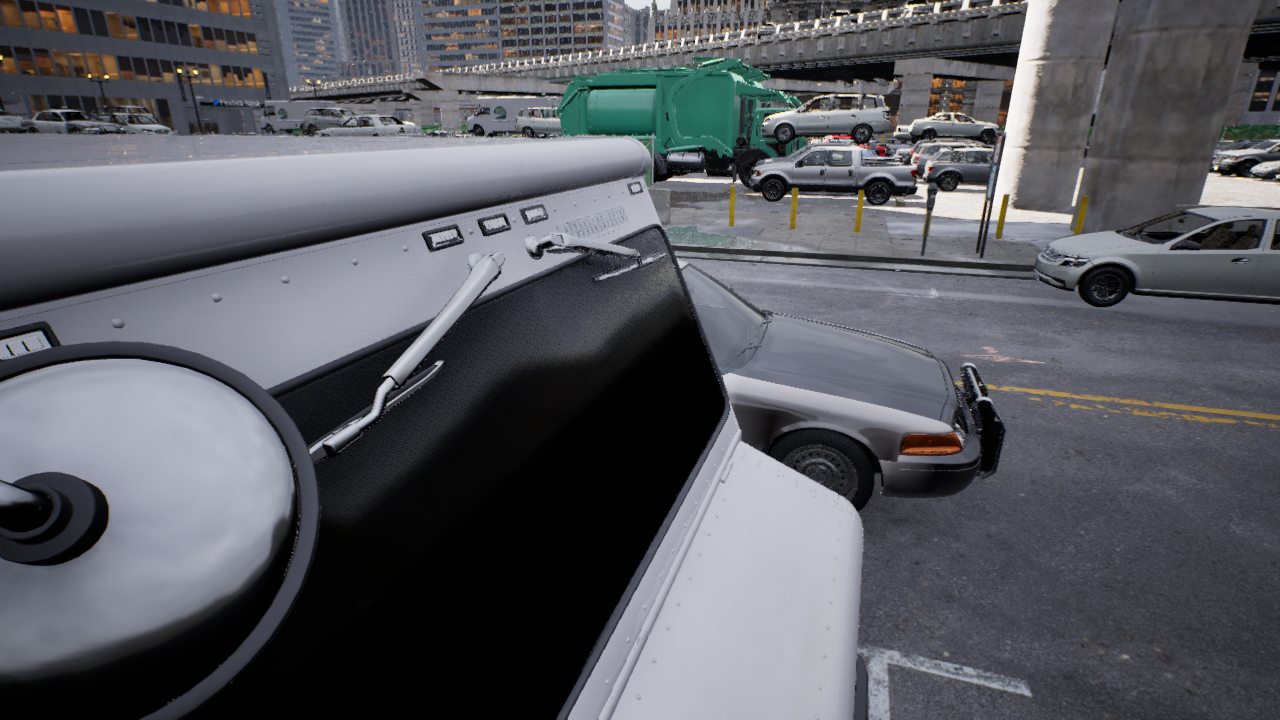
Venue: downtown
Lighting: clear day
Vehicle rig: sedan